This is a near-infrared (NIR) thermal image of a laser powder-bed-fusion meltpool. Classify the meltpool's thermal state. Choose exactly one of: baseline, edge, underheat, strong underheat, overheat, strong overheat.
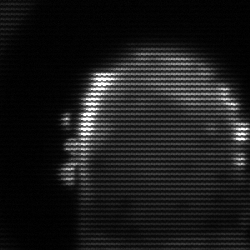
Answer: baseline